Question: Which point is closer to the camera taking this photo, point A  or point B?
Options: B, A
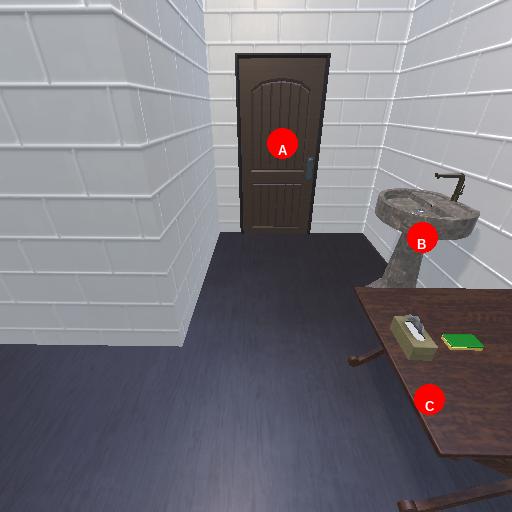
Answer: B